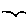
Label: bird